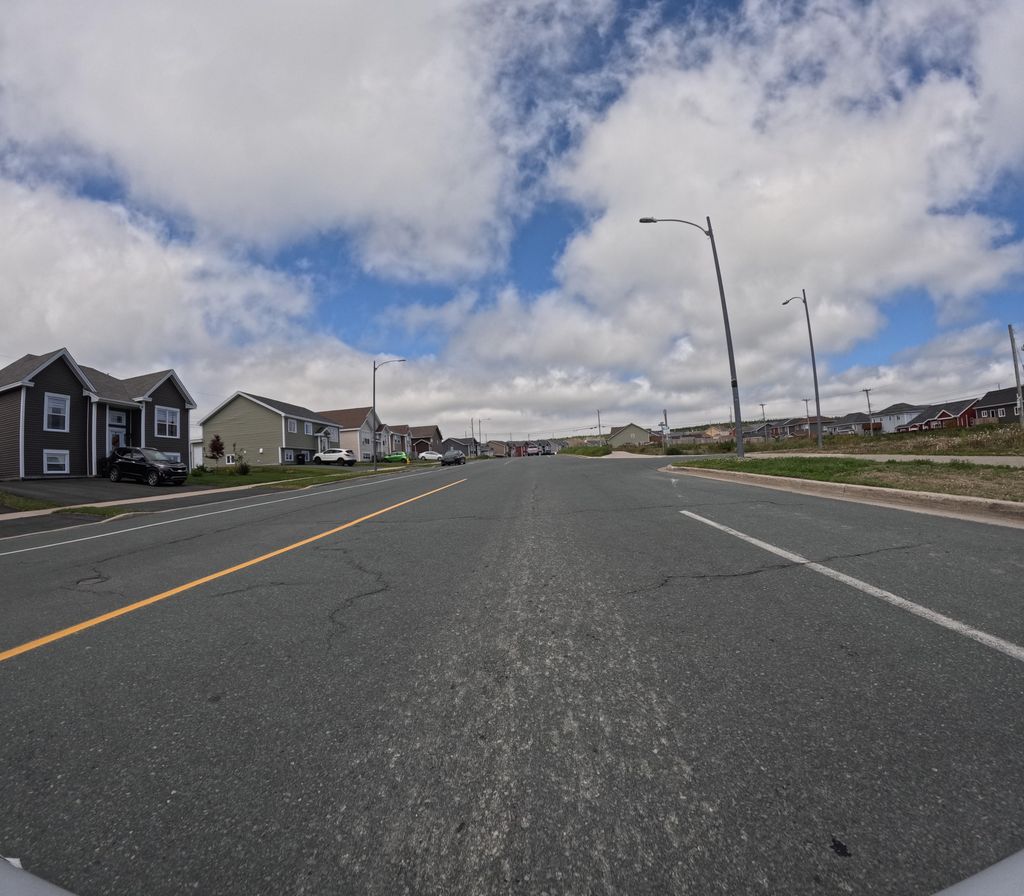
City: st_johns